Question: I have problem with accessing javascript files in vaadin project. I get error message:
'''
Could not initialize JavaScriptConnector because no JavaScript init function was found.
'''
See attached screenshot:

Thanks for any help.
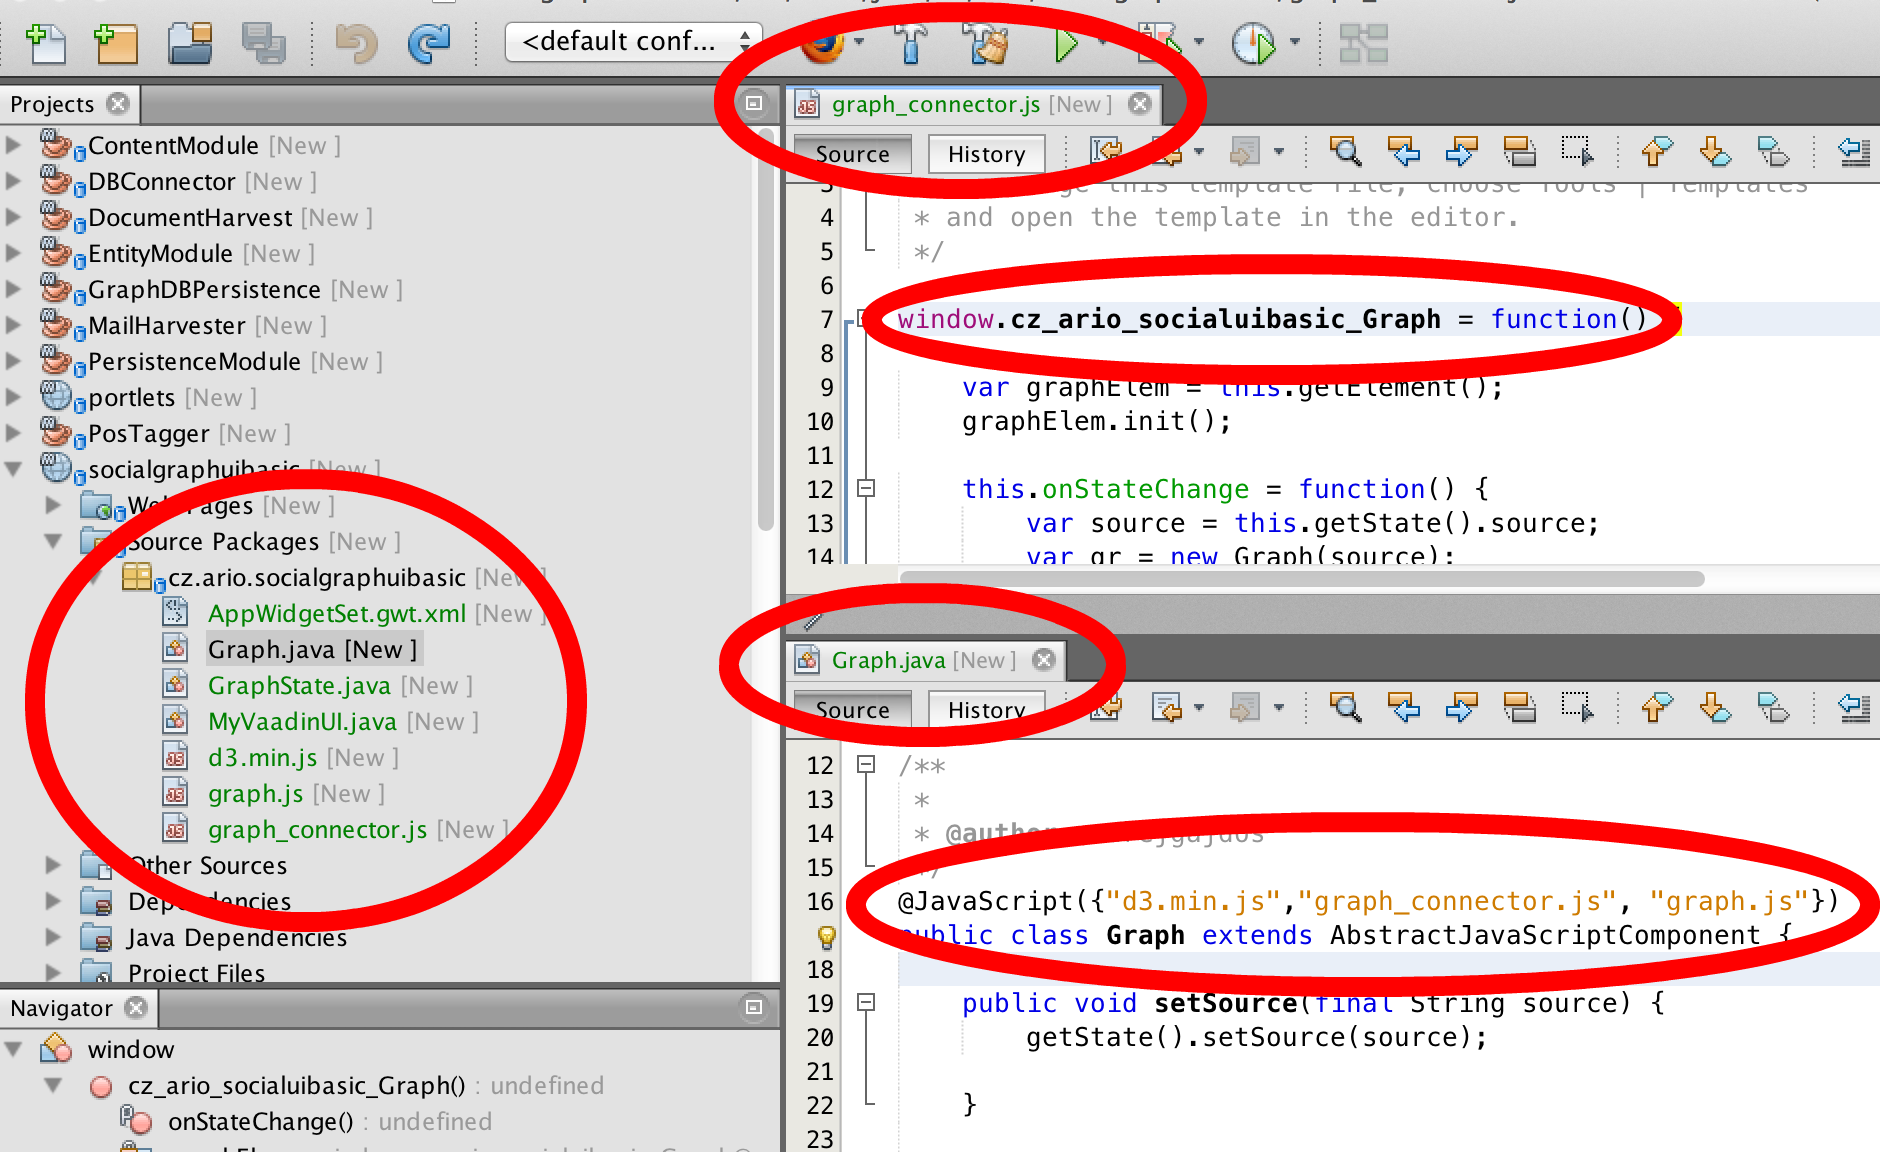
Answer: Wrong name of javascript function in graph_connector.js "socialgraphuibasic" have to be instead of "socialuibasic"